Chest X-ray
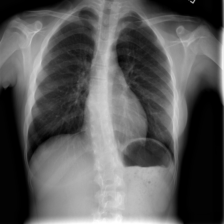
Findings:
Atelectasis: negative
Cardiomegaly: negative
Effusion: negative
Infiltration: negative
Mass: negative
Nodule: negative
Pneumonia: negative
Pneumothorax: negative
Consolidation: negative
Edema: negative
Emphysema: negative
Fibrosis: negative
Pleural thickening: negative
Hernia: negative